【题型】选择题　【知识点】向量　【难度】easy
如图，四个边长为 1 的小正方形排成一个大正方形，\(AB\) 是大正方形的一条边，\(P_i(i=1,2,\cdots,7)\) 是小正方形的其余的顶点，点 \(P_8\) 是以 \(BP_7\) 为直径的半圆弧的中点，则集合 \(\{y\mid y = \overrightarrow{AB} \cdot \overrightarrow{AP_i}, i=1,2,\cdots,7,8\}\) 中的元素个数（ ）

A. 1 \quad B. 4 \quad C. 6 \quad D. 7
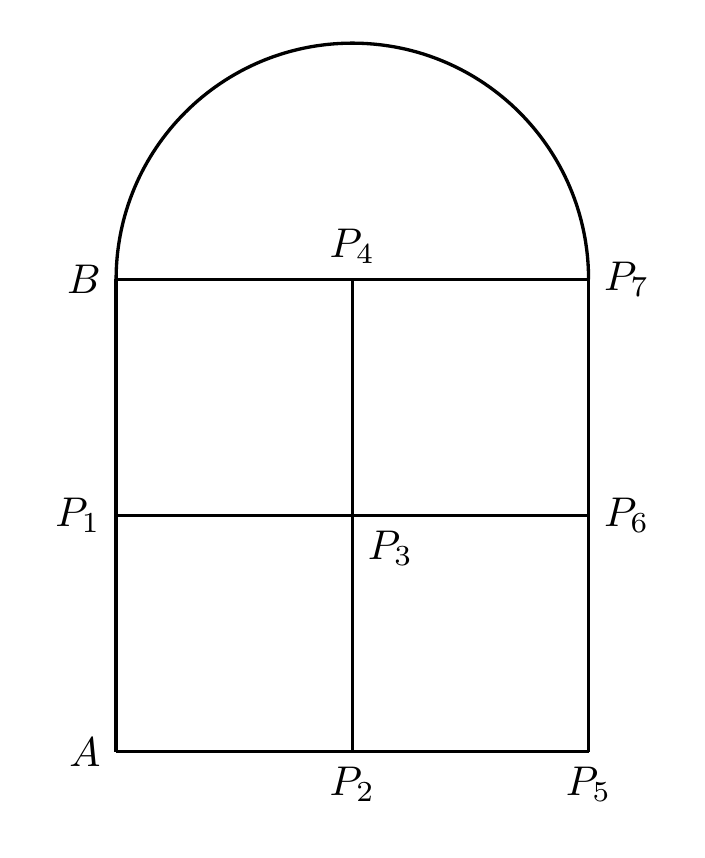
【解答】
【答案】B

【解析】根据向量积的定义可知，
\[
\overrightarrow{AB} \cdot \overrightarrow{AP_1} = 2,
\]
\[
\overrightarrow{AB} \cdot \overrightarrow{AP_2} = 0,
\]
\[
\overrightarrow{AB} \cdot \overrightarrow{AP_3} = 2 \times \sqrt{2} \times \frac{\sqrt{2}}{2} = 2,
\]
\[
\overrightarrow{AB} \cdot \overrightarrow{AP_4} = 2 \times \sqrt{5} \times \frac{2}{\sqrt{5}} = 4,
\]
\[
\overrightarrow{AB} \cdot \overrightarrow{AP_5} = 0,
\]
\[
\overrightarrow{AB} \cdot \overrightarrow{AP_6} = 2 \times \sqrt{5} \times \frac{1}{\sqrt{5}} = 2,
\]
\[
\overrightarrow{AB} \cdot \overrightarrow{AP_8} = 2 \times \sqrt{10} \times \frac{3}{\sqrt{10}} = 6.
\]

所以集合 \(\{y\mid y = \overrightarrow{AB} \cdot \overrightarrow{AP_i}, i=1,2,\cdots,7,8\}\) 中的元素个数 4 个.

故选：B.